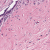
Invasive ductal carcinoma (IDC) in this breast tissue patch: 0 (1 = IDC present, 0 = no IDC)